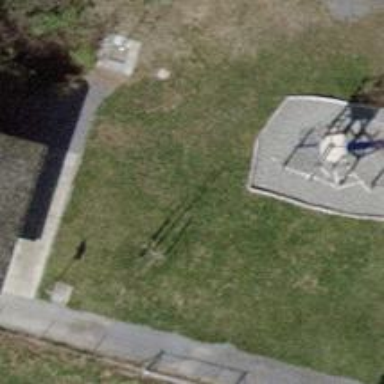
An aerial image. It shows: Playground featuring swings.